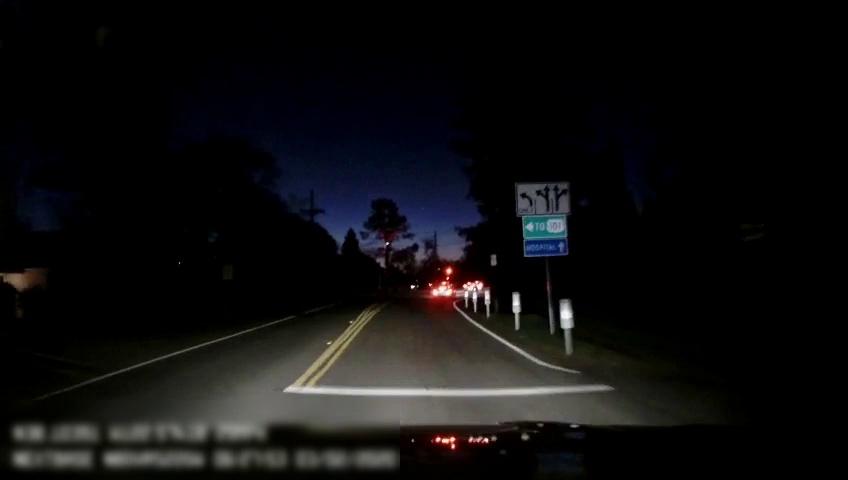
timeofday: Night
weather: Cloudy
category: Drivable Space
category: Vehicles | Car
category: Vehicles | SUV
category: Lanes | Opposite Lane
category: Lanes | Current Lane
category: Lanes | Current Lane
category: Lanes | Opposite Lane
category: Traffic | Signs
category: Traffic | Signs